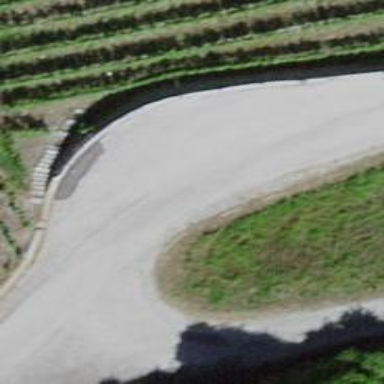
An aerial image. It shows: Passing place on the road.